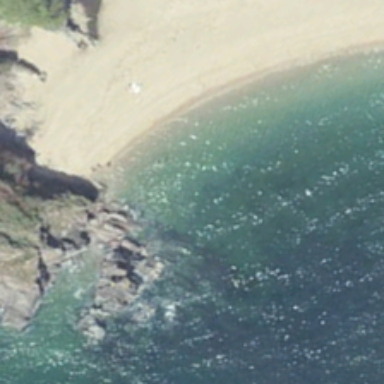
Yellow beach and black rocks are near green ocean .